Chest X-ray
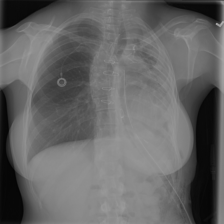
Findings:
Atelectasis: negative
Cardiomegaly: negative
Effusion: negative
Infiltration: negative
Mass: negative
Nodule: negative
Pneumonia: negative
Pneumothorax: negative
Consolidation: negative
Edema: negative
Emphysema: negative
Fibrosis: negative
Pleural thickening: negative
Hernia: negative